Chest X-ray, PA view. Patient: 55 years old, sex M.
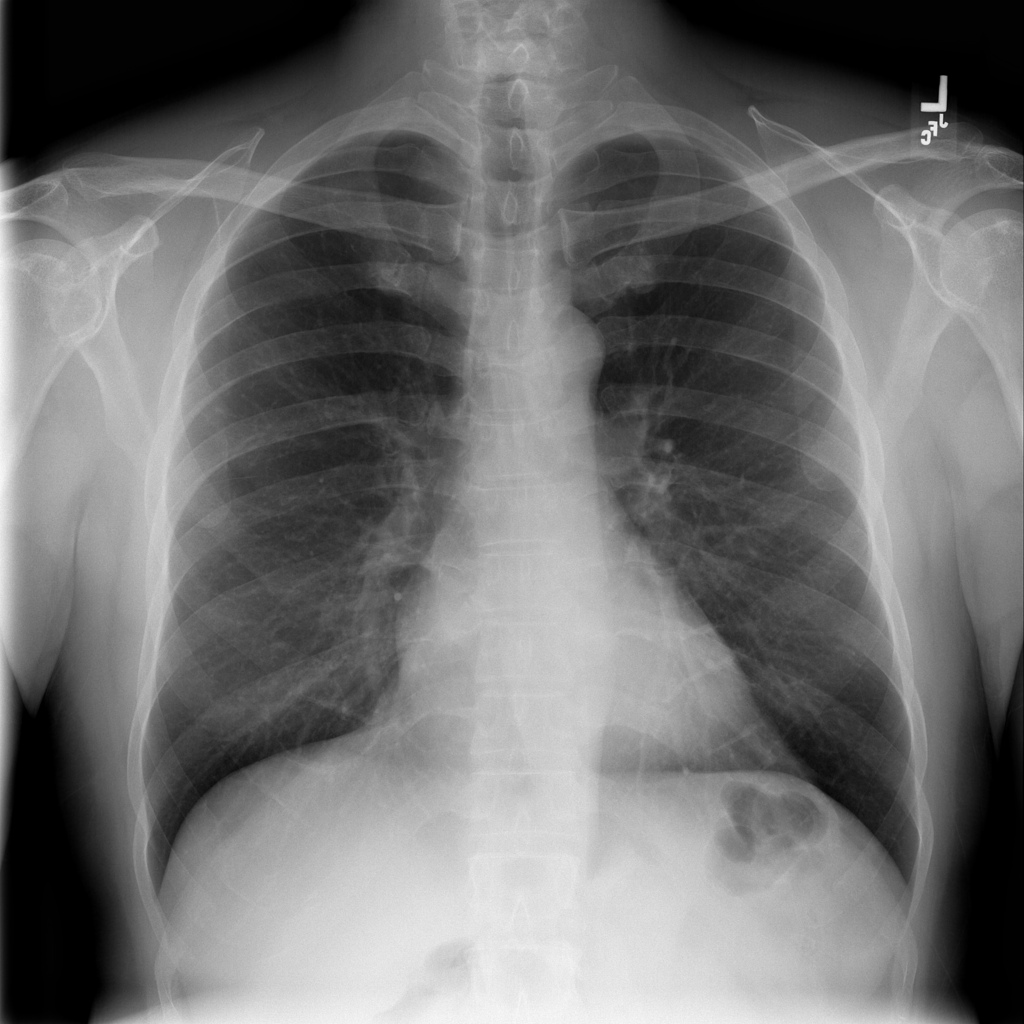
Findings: No Finding